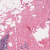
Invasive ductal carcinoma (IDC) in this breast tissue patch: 0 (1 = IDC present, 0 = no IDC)